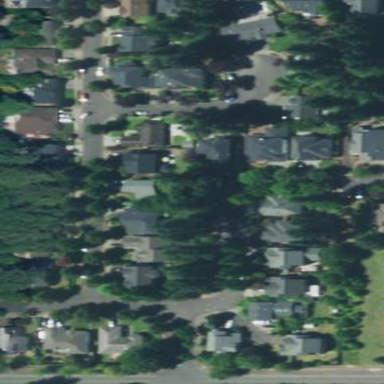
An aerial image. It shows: Single-family residential area.